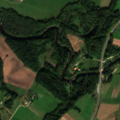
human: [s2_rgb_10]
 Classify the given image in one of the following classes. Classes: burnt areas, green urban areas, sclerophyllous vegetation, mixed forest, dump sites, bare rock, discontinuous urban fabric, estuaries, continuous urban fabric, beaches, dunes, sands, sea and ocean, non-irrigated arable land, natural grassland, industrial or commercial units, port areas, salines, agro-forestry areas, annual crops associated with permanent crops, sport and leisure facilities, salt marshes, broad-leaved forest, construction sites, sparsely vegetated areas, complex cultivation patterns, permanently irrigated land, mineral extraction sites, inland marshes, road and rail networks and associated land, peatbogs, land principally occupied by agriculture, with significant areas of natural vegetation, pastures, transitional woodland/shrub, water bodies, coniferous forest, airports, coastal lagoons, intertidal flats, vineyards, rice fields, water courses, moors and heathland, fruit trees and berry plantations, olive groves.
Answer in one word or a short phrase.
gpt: non-irrigated arable land, pastures, complex cultivation patterns, land principally occupied by agriculture, with significant areas of natural vegetation, broad-leaved forest